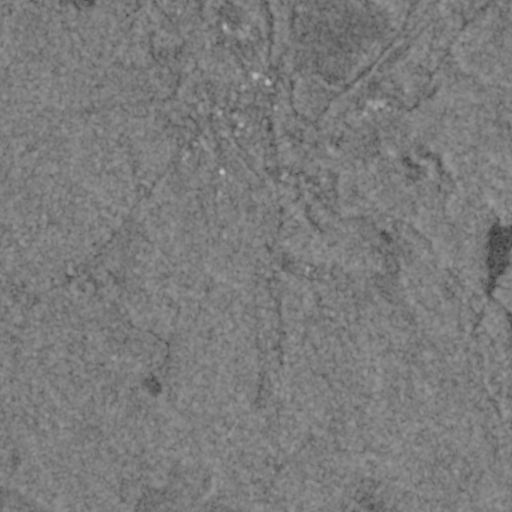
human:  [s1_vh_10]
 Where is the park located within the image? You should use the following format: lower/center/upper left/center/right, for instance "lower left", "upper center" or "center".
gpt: The park is located in the upper right of the image.
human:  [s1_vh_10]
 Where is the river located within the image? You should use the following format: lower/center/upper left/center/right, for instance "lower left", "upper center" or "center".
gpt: The river is located in the upper of the image.
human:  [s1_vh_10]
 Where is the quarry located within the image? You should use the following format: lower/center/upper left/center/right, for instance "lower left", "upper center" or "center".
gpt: There is no quarry in the image.

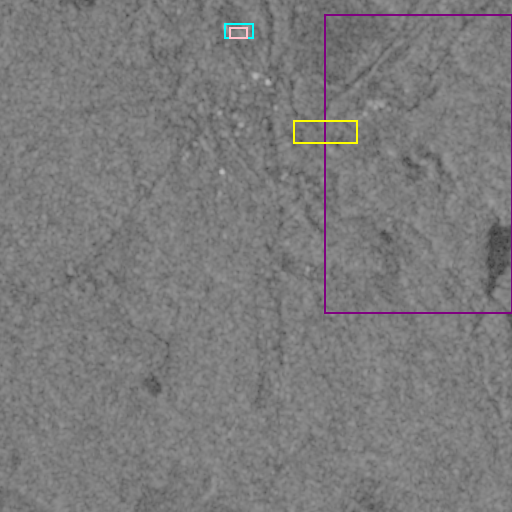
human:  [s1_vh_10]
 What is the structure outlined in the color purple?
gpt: The structure outlined in purple is an aquafarm.
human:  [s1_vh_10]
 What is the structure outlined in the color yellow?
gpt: The structure outlined in yellow is a park.
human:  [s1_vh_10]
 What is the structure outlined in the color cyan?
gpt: The structure outlined in cyan is a building.
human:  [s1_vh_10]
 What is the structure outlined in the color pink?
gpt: The structure outlined in pink is a building.
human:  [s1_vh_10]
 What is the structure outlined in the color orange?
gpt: There is no orange outline.